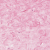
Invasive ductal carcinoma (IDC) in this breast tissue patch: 0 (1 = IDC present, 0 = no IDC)